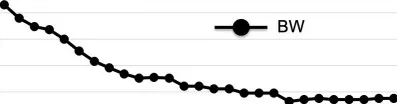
Time course of clinical parameters in this patient. We continued 20 mg/day of furosemide and 25 g/day of spironolactone treatment for edema. He was treated with diet therapy of 1,600 kcal/day and a restriction of 6 g of salt after admission. In addition, we started 50 mg/day of fursultiamine hydrochloride. Plasma vitamin B1 concentration was increased from 20 to 853 ng/mL. His body weight was decreased by 18 kg only after two weeks and it was 83.2 kg at discharge. BW, body weight; BUN, blood urea nitrogen; AST, aspartate aminotransferase; ALT, alanine aminotransferase.
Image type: pathology (immunostaining)